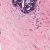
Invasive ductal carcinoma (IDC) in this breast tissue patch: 0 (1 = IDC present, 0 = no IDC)